Question: I'm starting in Angular and i don't understand when to use or not '[]' when declaring (if it's called like this) modules and controllers.
So far, i understood that :
'angular.module('app.prof', []).config(config);' means i the module 'prof'
while 'angular.module('app.prof').config(config);' means i it.
But i always end up having the '[]' in the controller and not in the module, and when i have two controllers i don't know what to do anymore.
I just want to understand Angular :(
Edit : adding more details
In my Angular project, i use the Fuse theme with a thing called Yeoman (if i understood well) so i never write '<script>' tags anywhere myself.
for example, i have this module :
'''
angular
.module('app.prof')
.config(config);
'''
and this controller :
'''
angular
.module('app.prof', [])
.controller('ProfController', ProfController);
'''
My modules and controllers are always declared this way, but sometimes i get errors like "module is not declared" or "controller is not declared"; making me end up randomly putting brackets in the modules or controllers until it works.
EDIT 2 :
here is my main module :
'''
angular
.module('fuse', ['app.prof']);
'''
my prof module :
'''
angular
.module('app.prof')
.config(config);
'''
and my prof controller :
'''
angular
.module('app.prof', [])
.controller('ProfController', ProfController);
'''
this way, the whole thing works fine. But when i do :
'''
angular
.module('app.prof', [])
.config(config);
'''
and
'''
angular
.module('app.prof')
.controller('ProfController', ProfController);
'''
i get :

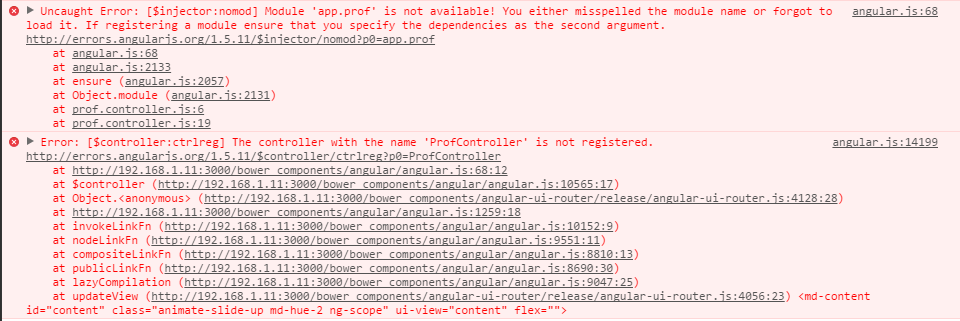
Answer: The second argument are the dependencies for the module. Since you don't have any dependencies at the moment you have an empty array '[]'.
You add the brackets (dependencies) only when you create a new module. Every time when you simply want to use the same module you shouldn't have brackets. So in the end every module should be declared only once with the []. And every other time should be called without.
Also make sure that files and code is imported in the correct order. Otherwise the module is not yet defined when you try to add controllers to it.
Small example. App module with multiple controllers.
'''
angular.module('app', []);
angular.module('app').controller('aCtrl', [ function () {} ]);
angular.module('app').controller('bCtrl', [ function () {} ]);
// ...
'''
Long story short. If you declare a module, you need the brackets. If you want to use the module you don't add them.
---
For your edit, once again, you need to make sure that you define and use everything in correct order.
Following depends on 'app.prof' which means that 'app.prof' declaration needs to be before this row:
'''
angular.module('fuse', ['app.prof']);
'''
This already suggests that module 'app.prof' is declared and you try to add config to it. When app.prof is not declared before you get a similar error as you displayed:
'''
angular.module('app.prof')
.config(config);
'''
This declares the module 'app.prof' and adds a controller to that module:
'''
angular.module('app.prof', [])
.controller('ProfController', ProfController);
'''
This declares the 'app.prof' module ands immediately adds some config to it:
'''
angular.module('app.prof', [])
.config(config);
'''
This adds a controller to an existing module called 'app.prof':
'''
angular.module('app.prof')
.controller('ProfController', ProfController);
'''
I think you get the idea...
As for a solution you need to declare these in an order similar to this... Doesn't matter if everything is in one file or you load them in file by file but the module declaration order is important.
'''
angular.module('app.prof', [])
.config(config);
angular.module('app.prof')
.controller('ProfController', ProfController);
angular.module('fuse', ['app.prof']);
'''
Controller declaration can probably happen later but anyway you need to pay attention to the ordering. As you said that 'fuse' is the main module you need to declare the 'app.prof' before.